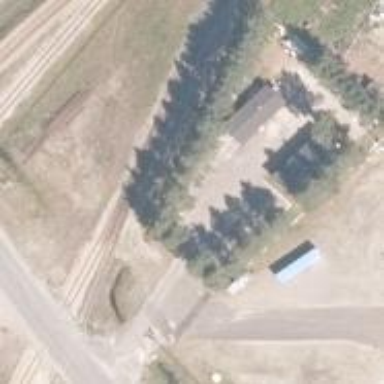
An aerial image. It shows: Rail spur service.